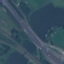
Land use / land cover: Highway